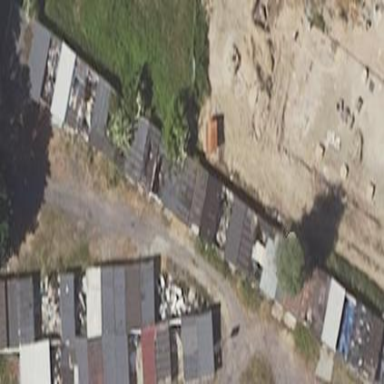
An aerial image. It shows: Group of garages.